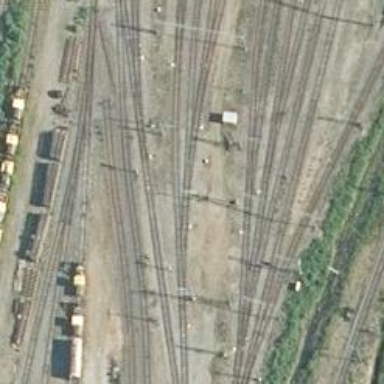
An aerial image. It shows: Railway yard.